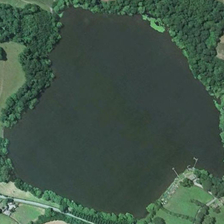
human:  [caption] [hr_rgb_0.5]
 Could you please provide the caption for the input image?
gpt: many green trees are around an irregular pond .

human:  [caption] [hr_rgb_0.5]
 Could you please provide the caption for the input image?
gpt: around the pool is oasis .

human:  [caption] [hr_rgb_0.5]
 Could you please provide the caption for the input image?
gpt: many green trees are around an irregular pond .

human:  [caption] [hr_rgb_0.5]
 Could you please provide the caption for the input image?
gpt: the pool of color is dark, light green color is around .

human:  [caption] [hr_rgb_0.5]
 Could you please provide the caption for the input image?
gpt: around the pool is oasis .